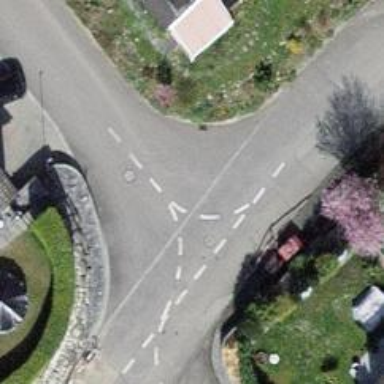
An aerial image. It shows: Smoothly paved residential road.